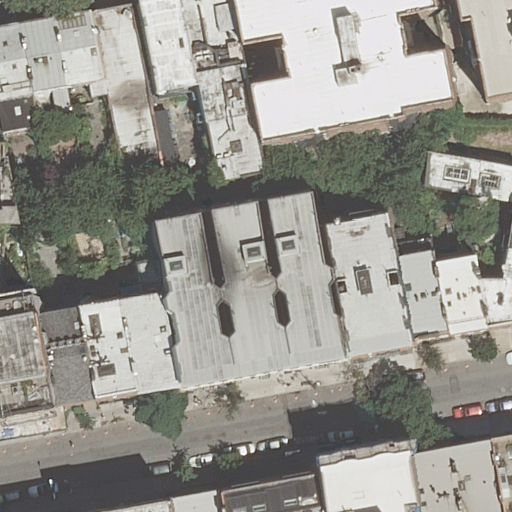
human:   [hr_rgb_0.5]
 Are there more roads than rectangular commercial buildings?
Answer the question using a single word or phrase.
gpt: yes

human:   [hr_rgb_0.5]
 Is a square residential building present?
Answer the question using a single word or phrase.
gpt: no

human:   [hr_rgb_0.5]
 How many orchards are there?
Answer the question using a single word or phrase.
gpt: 0

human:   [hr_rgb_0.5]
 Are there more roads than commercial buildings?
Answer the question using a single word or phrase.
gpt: yes

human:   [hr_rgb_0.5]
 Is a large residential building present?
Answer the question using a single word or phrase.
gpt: yes

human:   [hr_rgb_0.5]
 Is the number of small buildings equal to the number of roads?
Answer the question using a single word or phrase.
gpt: no

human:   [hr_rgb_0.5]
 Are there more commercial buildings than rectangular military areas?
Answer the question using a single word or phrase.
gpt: no

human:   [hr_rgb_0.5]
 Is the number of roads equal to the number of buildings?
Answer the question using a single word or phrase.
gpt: no

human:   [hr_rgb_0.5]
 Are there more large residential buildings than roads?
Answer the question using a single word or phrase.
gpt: yes

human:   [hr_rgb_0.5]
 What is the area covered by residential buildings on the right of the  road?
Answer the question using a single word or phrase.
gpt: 1582m2

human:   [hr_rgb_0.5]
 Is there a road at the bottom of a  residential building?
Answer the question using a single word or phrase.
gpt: yes

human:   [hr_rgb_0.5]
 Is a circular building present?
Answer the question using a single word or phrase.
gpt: no

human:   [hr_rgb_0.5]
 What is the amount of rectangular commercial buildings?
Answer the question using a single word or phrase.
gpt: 0

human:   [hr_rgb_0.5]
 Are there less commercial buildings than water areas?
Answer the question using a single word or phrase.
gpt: no

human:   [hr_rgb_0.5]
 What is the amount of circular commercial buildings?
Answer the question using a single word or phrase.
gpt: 0

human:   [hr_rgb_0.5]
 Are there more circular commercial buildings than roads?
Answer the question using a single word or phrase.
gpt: no

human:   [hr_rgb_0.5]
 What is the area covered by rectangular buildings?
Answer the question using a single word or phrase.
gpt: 2886m2

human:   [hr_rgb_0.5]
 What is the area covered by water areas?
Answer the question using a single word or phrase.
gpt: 0m2

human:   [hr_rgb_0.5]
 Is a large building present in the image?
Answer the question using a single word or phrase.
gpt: yes

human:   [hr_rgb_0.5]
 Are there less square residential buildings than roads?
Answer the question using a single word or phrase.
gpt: yes

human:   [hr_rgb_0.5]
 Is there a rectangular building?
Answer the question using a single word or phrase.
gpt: yes

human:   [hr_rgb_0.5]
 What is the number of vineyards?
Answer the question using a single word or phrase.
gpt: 0

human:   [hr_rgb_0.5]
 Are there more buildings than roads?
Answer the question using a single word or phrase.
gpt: yes

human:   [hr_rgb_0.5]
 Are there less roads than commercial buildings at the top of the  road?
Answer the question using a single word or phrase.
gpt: no

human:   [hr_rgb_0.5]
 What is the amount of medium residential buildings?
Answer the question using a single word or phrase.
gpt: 21

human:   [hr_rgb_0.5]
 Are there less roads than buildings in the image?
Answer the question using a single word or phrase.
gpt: yes

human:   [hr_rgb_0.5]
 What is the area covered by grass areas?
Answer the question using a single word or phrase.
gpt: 0m2

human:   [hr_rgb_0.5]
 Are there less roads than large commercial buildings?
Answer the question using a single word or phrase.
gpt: no

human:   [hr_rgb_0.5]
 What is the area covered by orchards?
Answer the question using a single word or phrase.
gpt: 0m2

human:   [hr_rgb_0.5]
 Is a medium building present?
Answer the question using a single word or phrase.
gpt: yes

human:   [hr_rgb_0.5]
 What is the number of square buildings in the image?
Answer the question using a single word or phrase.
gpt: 0

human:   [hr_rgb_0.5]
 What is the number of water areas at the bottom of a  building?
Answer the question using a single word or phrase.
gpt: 0

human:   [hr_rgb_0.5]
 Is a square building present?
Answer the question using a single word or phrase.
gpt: no

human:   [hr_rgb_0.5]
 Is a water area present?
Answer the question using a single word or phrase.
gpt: no

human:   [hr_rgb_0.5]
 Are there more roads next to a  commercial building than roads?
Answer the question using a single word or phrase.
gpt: no

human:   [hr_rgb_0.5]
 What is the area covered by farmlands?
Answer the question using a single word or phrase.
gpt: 0m2